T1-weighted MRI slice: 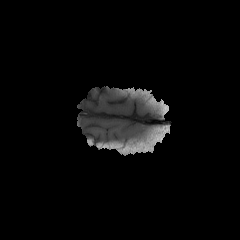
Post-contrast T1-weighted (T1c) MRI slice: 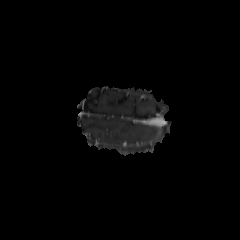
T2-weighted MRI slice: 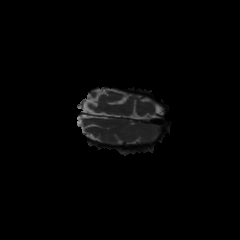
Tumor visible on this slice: no